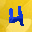
Label: 4